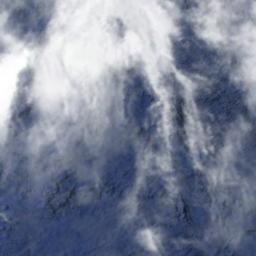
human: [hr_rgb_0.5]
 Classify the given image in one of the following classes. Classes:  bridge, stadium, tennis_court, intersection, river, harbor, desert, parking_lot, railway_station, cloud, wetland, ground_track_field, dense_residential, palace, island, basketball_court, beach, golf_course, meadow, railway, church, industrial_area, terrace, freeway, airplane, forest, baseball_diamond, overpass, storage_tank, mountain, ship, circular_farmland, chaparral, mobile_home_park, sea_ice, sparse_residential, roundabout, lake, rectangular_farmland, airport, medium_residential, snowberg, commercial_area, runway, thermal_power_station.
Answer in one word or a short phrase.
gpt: cloud